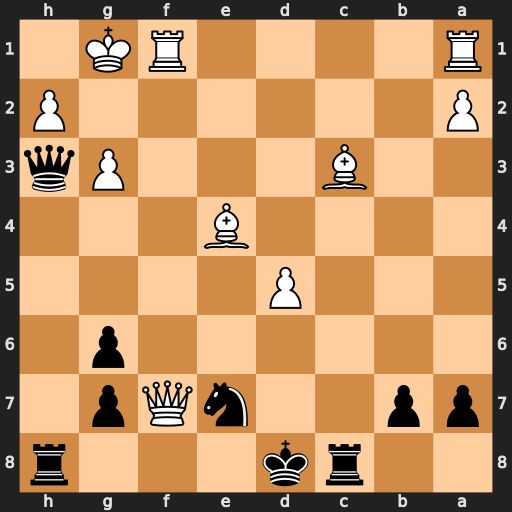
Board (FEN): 2rk3r/pp2nQp1/6p1/3P4/4B3/2B3Pq/P6P/R4RK1
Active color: b
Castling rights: -
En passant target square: -
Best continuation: Qxh2#